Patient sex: M
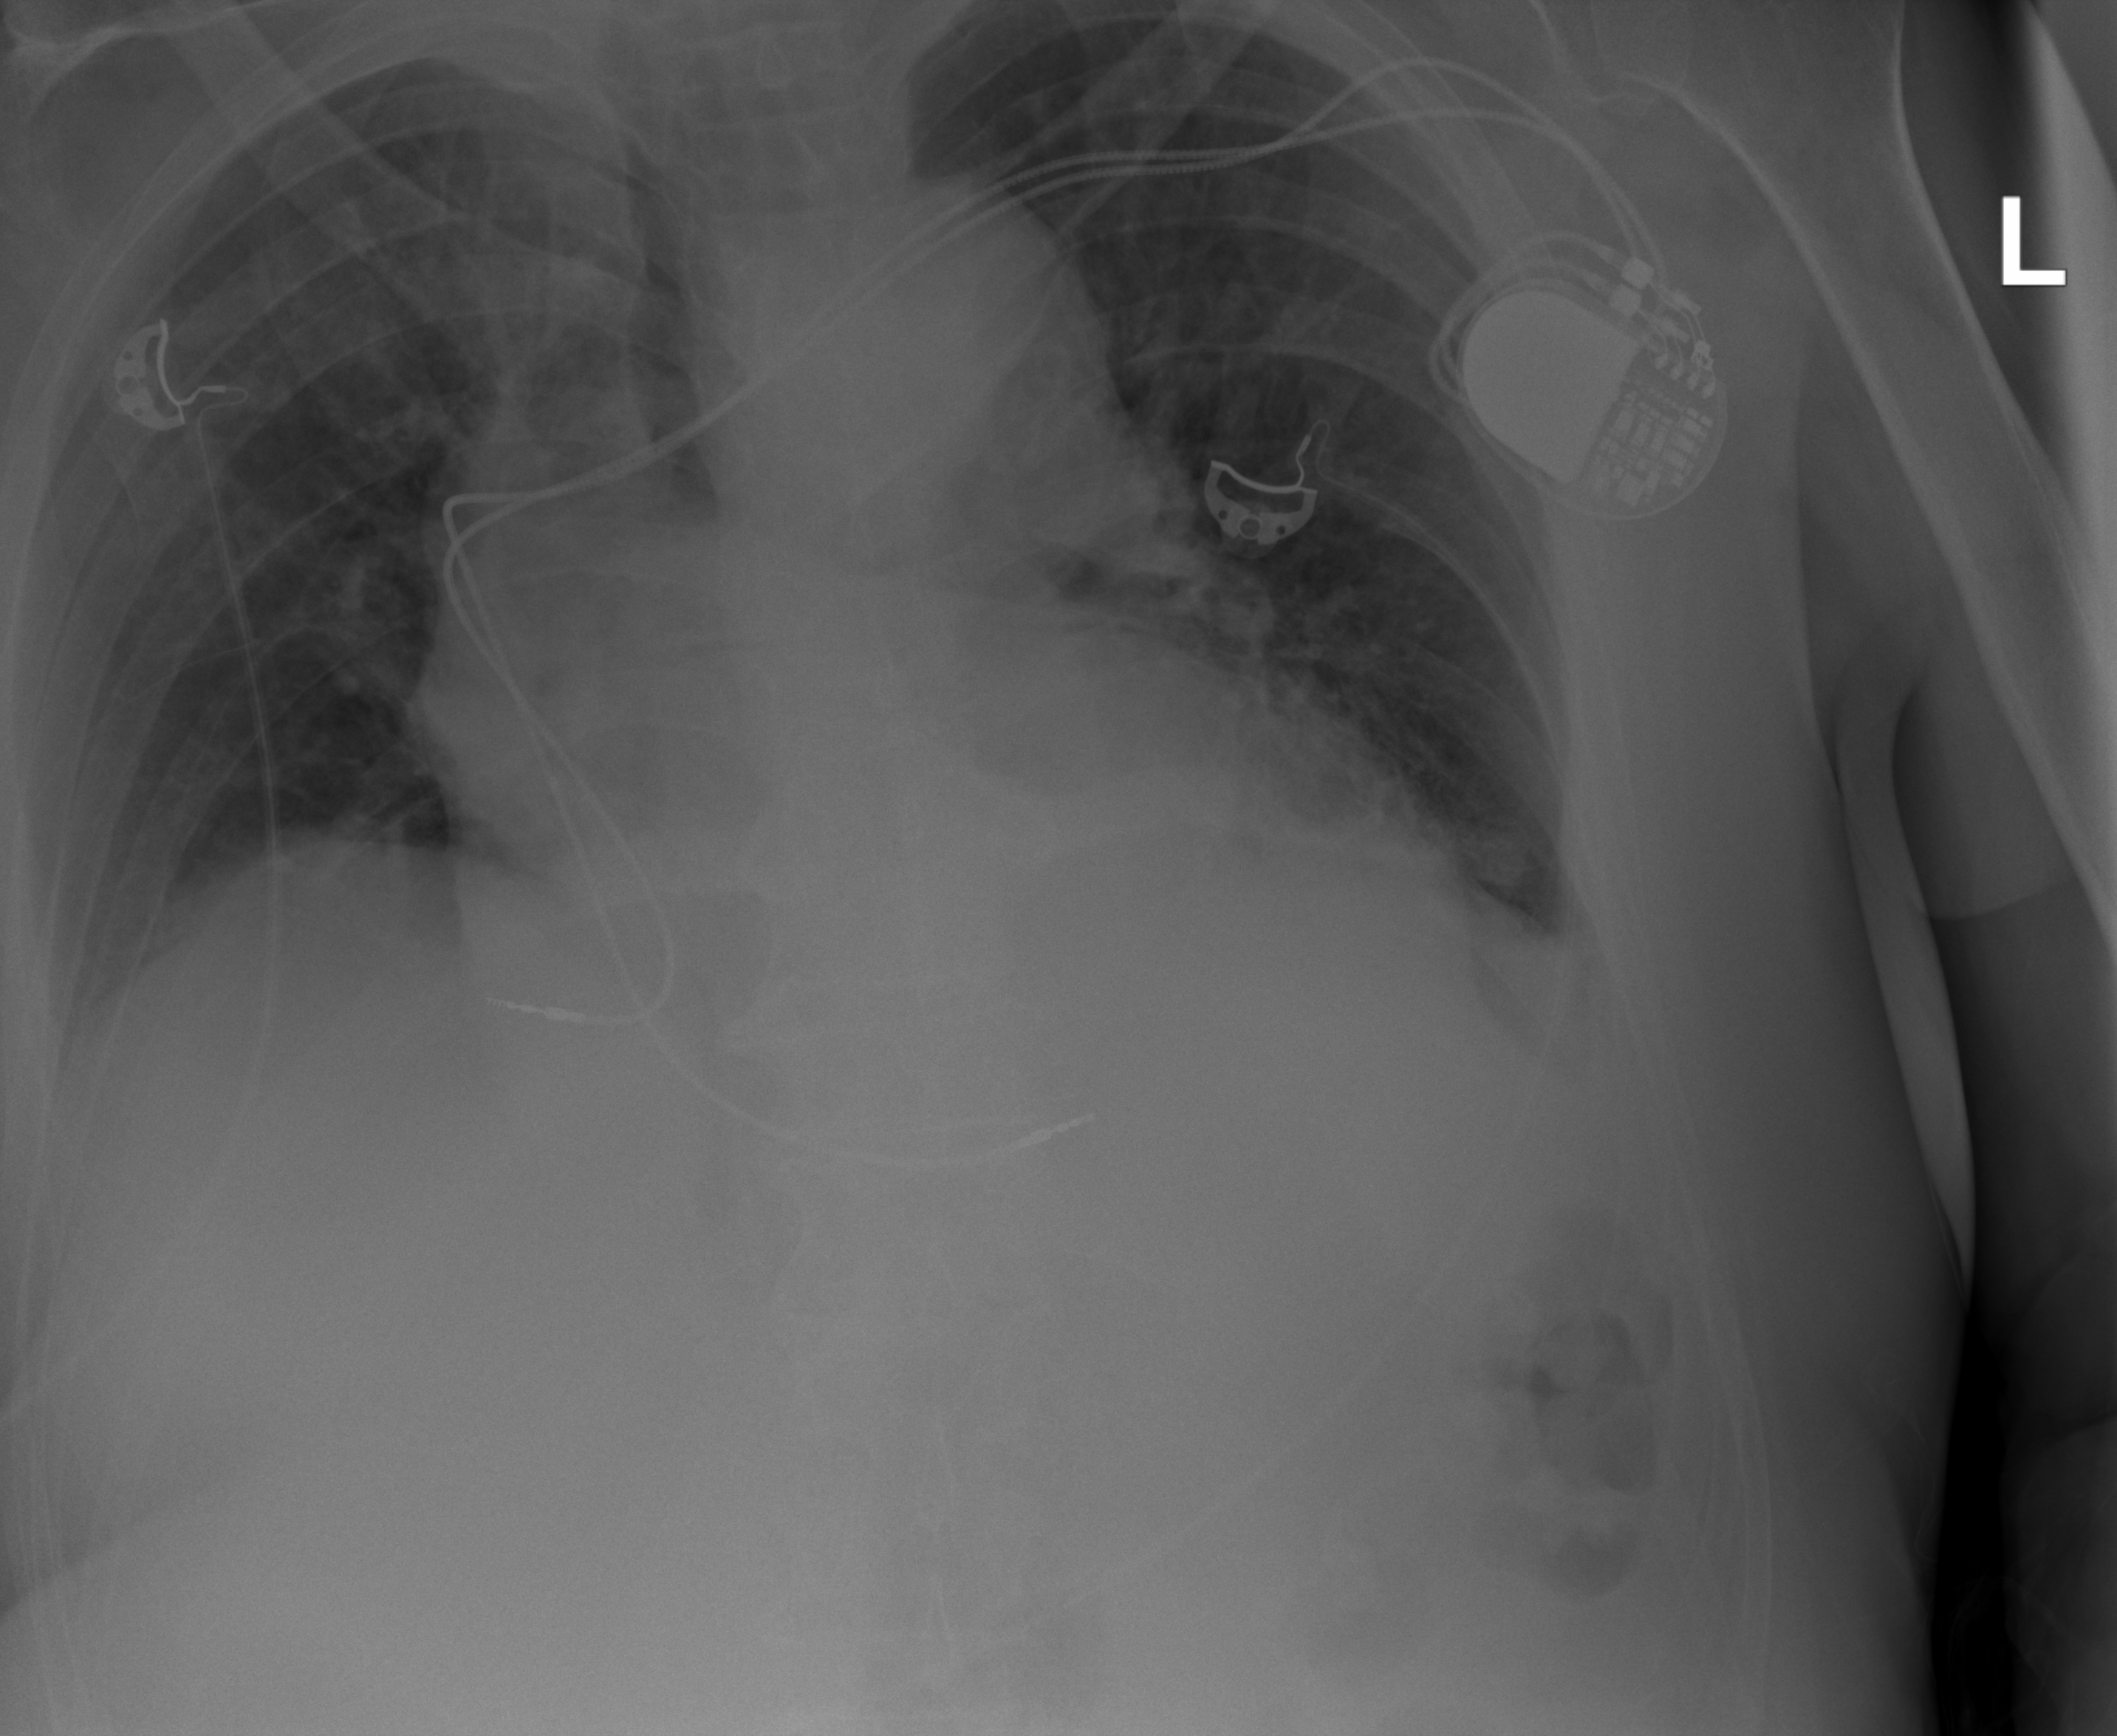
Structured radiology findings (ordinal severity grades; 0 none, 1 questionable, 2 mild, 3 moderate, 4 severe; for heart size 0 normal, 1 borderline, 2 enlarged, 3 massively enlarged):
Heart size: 2
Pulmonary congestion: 0
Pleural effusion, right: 2
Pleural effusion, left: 2
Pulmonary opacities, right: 0
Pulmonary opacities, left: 0
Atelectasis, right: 2
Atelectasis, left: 2